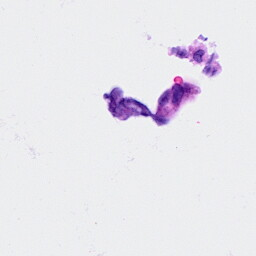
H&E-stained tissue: Ovarian